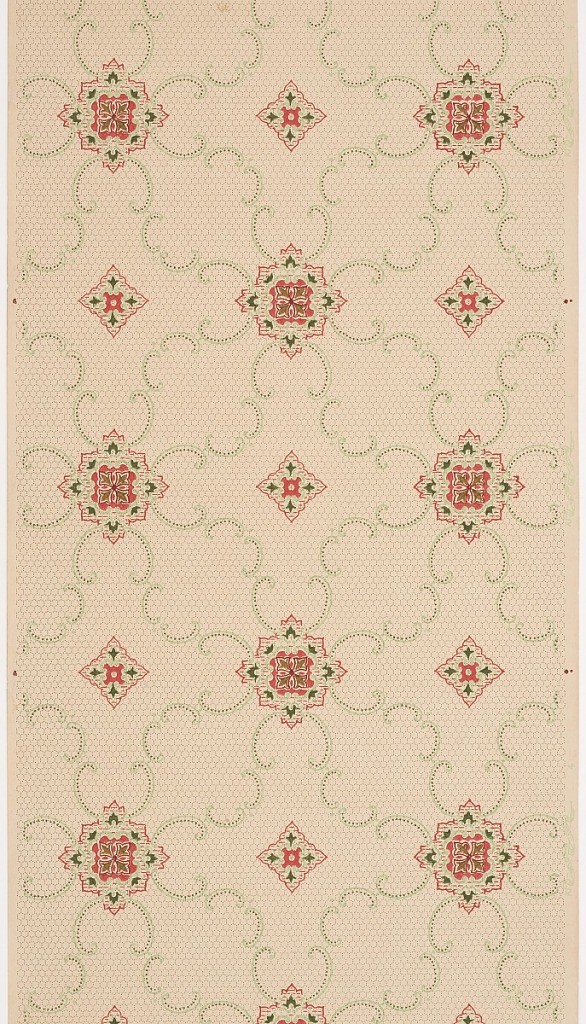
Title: Ceiling paper
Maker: Liberty Wall Paper Company, Schuylerville, New York
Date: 1905–1915
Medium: Machine-printed paper
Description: On a beige ground, rhomboid shaped medallions in red, black, brown and green with arabesques.